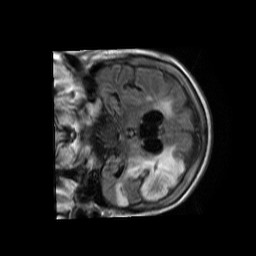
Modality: FLAIR
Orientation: coronal
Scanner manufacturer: philips
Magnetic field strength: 1.5 T
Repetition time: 11 s
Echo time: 0.14 s